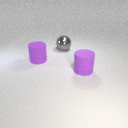
large purple rubber cylinder to the left of large purple rubber cylinder